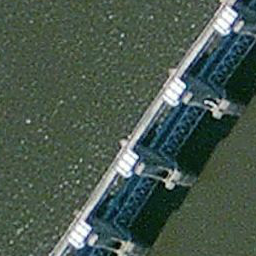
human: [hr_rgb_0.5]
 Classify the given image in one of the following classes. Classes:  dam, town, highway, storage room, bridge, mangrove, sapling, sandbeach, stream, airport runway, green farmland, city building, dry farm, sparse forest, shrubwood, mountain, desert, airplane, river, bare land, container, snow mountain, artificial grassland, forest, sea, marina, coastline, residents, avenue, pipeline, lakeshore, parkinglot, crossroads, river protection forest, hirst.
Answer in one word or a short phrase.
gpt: dam